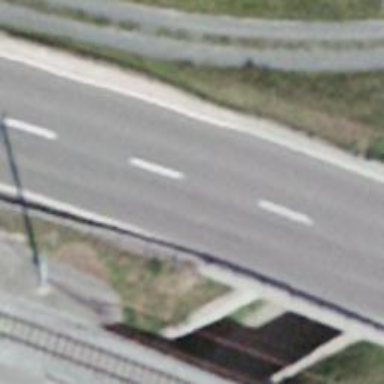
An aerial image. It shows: Primary highway with bridge.